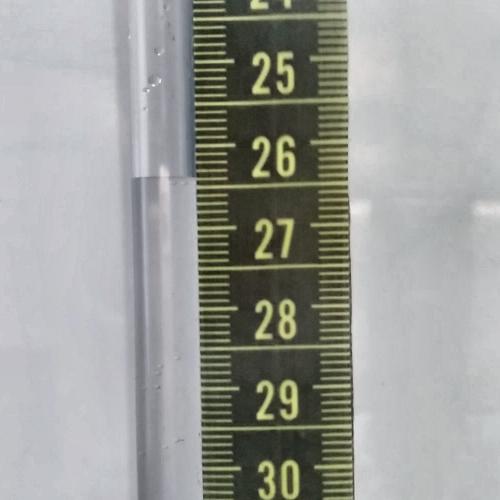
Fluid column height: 26.4 cm